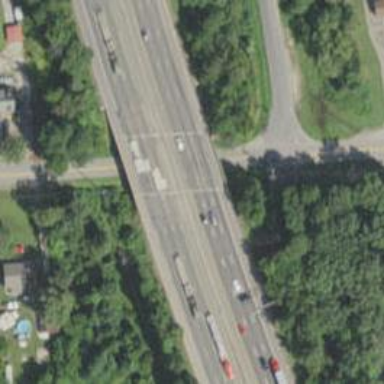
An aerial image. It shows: View of motorway.